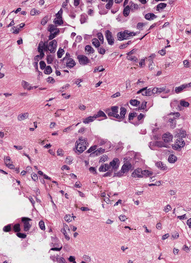
Tumor epithelial tissue: yes
Tumor-associated stroma tissue: yes
Normal tissue: no